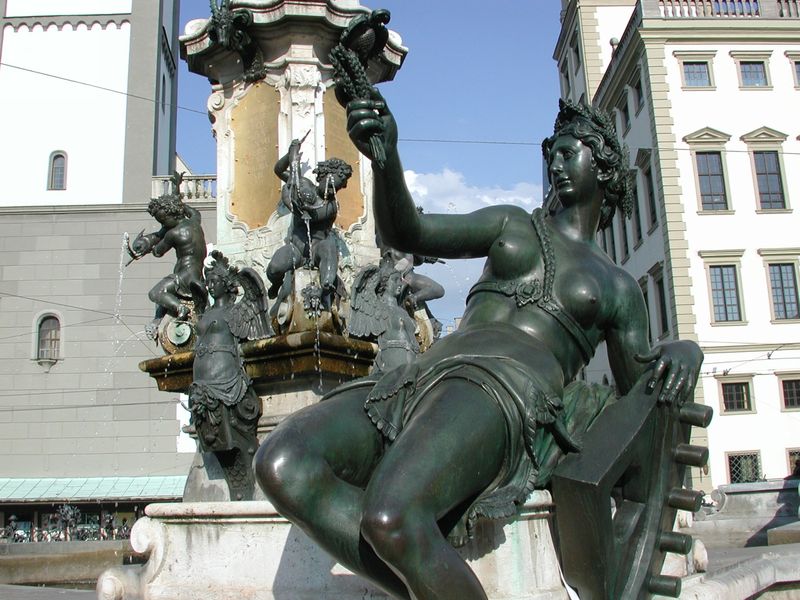
Titel: Augustusbrunnen
Künstler: Hubert Gerhard
Standort: Augsburg, Maximilianstraße (EU - D - B)
Schlagwörter: blau, himmel, lendenschurz, nackt, wasser, wolken, stadt, brust, busen, fenster, frau, schwarz, säule, gebäude, haus, barock, stein, spiegel, häuser, figur, fransen, brunnen, ruder, engel, frucht, skulptur, statue, fassaden, weizen, ähre, tag, platz, figuren, zopf, bronze, foto, eisen, kabel, milch, antik, nymphen, ehre, ähren, schnecken, putten, metal, matell, piazza, öffentlich, altstadt, stadtkern, stadtzentrum, steuer, cafeteria, brünne, brünnen, umgehbar, putti, ähren,karyathiden